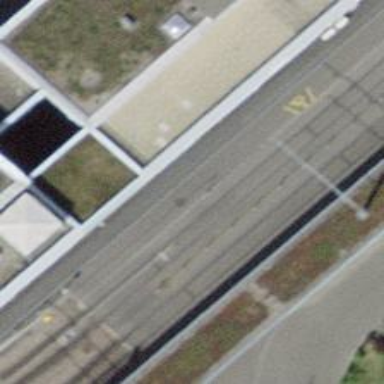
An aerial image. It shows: Tram stop with public transport stop position.